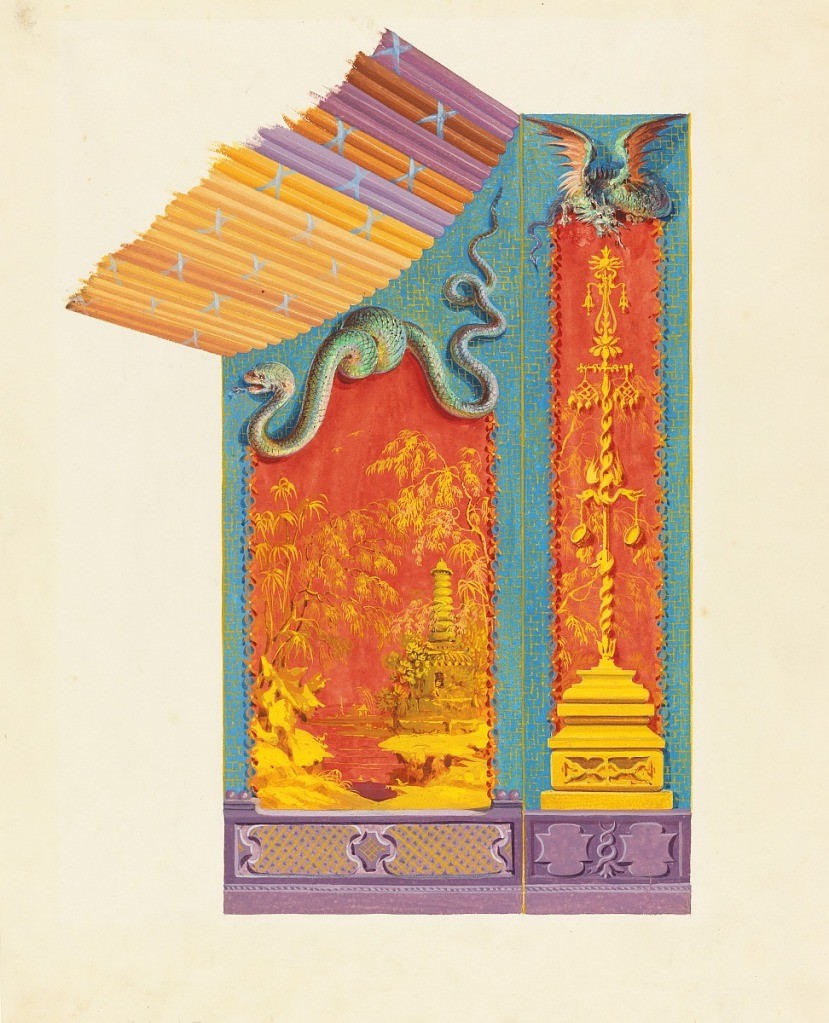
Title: Design for the North Wall of the Music Room, Royal Pavilion, Brighton
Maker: Frederick Crace, English, 1779–1859
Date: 1818–19
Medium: Brush and gouache on white wove paper
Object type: Drawing
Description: Vertical rectangle. Design for the Royal Pavilion, Brighton. Elevation of a section of the north wall, showing two of the large wall-paintings, the one at left with a scene of pagodas and bamboo trees, terminated at the top by a coiled snake in low relief. A narrow panel at right, with an ornamental painting terminated above by a winged dragon in low relief.

Original album associated with this collection still exists.  See 1948-40-1 accessory